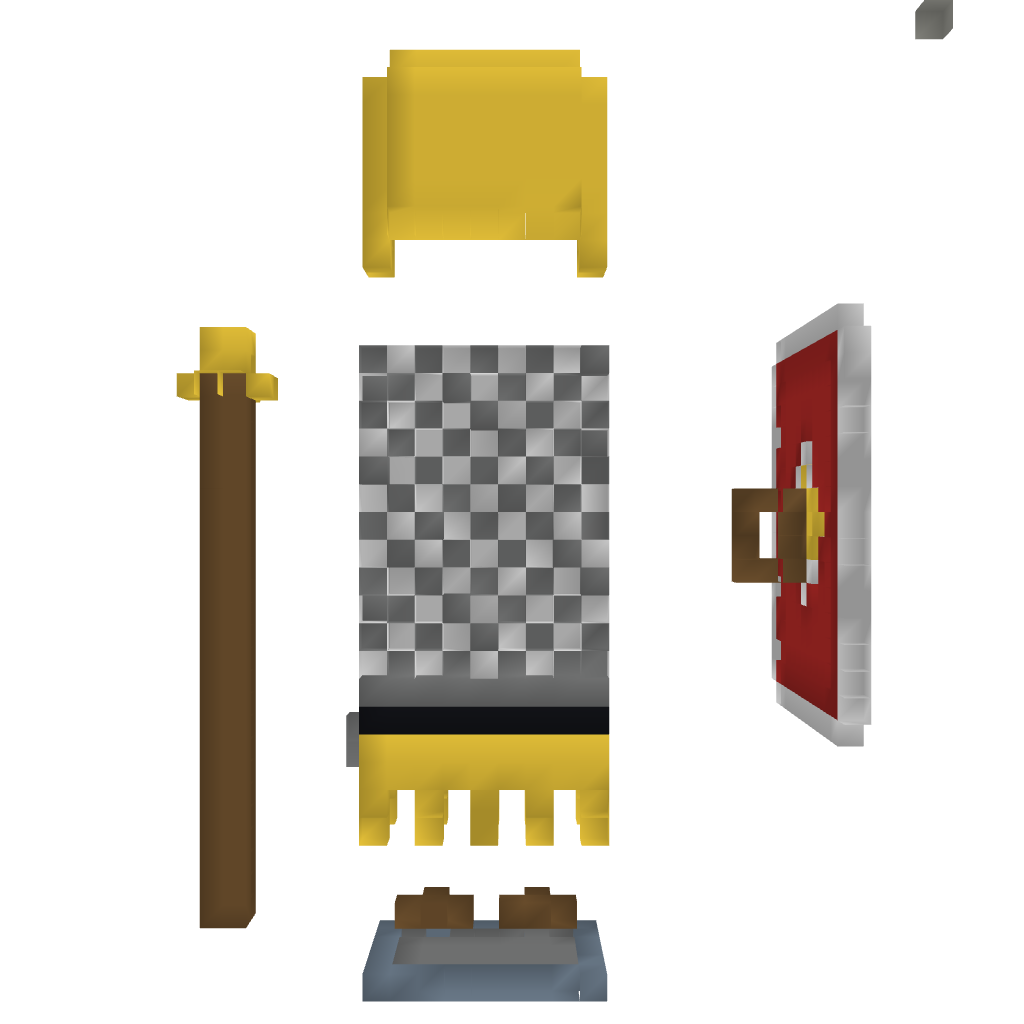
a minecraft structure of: Statue